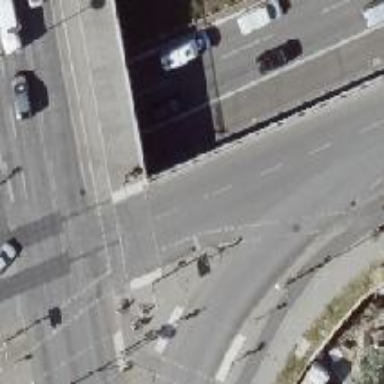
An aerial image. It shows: Footway crossing equipped with traffic signals and central island.